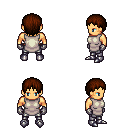
a pixel art fantasy rpg character, male body template, human, tanned skin, white tunic, metal pants, brown plain hairstyle, metal gloves, metal boots, four views (front, back, left, right), 2x2 character sprite sheet, small pixel art, hard edges, no anti-aliasing